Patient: sex M, age 65
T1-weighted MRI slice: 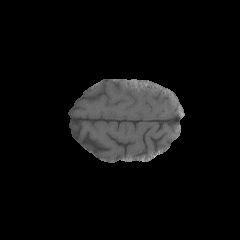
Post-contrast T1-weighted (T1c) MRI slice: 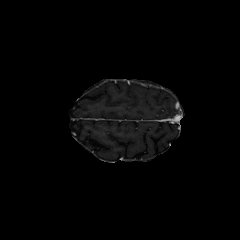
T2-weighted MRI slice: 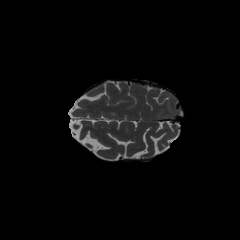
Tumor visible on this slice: no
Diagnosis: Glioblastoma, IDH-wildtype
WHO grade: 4